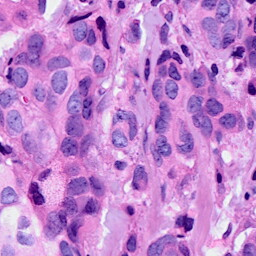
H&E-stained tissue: Breast